Question: I'm adding a map next to a form on my web page. The idea is that people can sign up, and when they type in their address and click search, it place-marks their house, they must do this before they submit the form (geolocation has a large role on my site).
Unfortunately, I have added the map, but within the map window the map itself appears to be offset. See the image below to illustrate what I mean:

I can only drag the map from within the "mapped" part of the box. If I select the grey area to drag the map around, it fails.
Any ideas what could cause this?
Here is my map-initialising Javascript, called on page load.
'''
geocoder = new google.maps.Geocoder();
var latlng = new google.maps.LatLng(52.428385,-3.560257);
var myOptions = {
zoom: 7,
center: latlng,
mapTypeId: google.maps.MapTypeId.ROADMAP
}
map = new google.maps.Map(document.getElementById("adminMap"), myOptions);
'''
Here is my map CSS
'''
#adminMap{
float:left;
width:270px;
height:370px;
margin-left:20px;
}
'''
Here is my map HTML
'''
<div id="adminMap">
</div>
'''
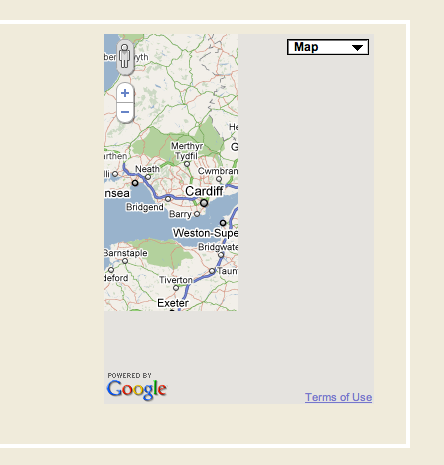
Answer: I've seen things similar to this. Without access to any code, my best bet is that the map is initialized at a time when the container 'div' is hidden. I've seen that cause such symptoms. Try to set up your map as you're showing it, rather than before.